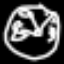
Label: clock